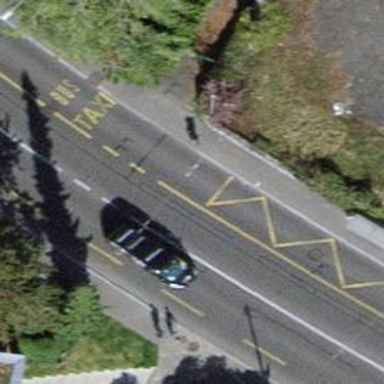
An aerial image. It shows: Trolleybus stop position for public transport.